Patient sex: M
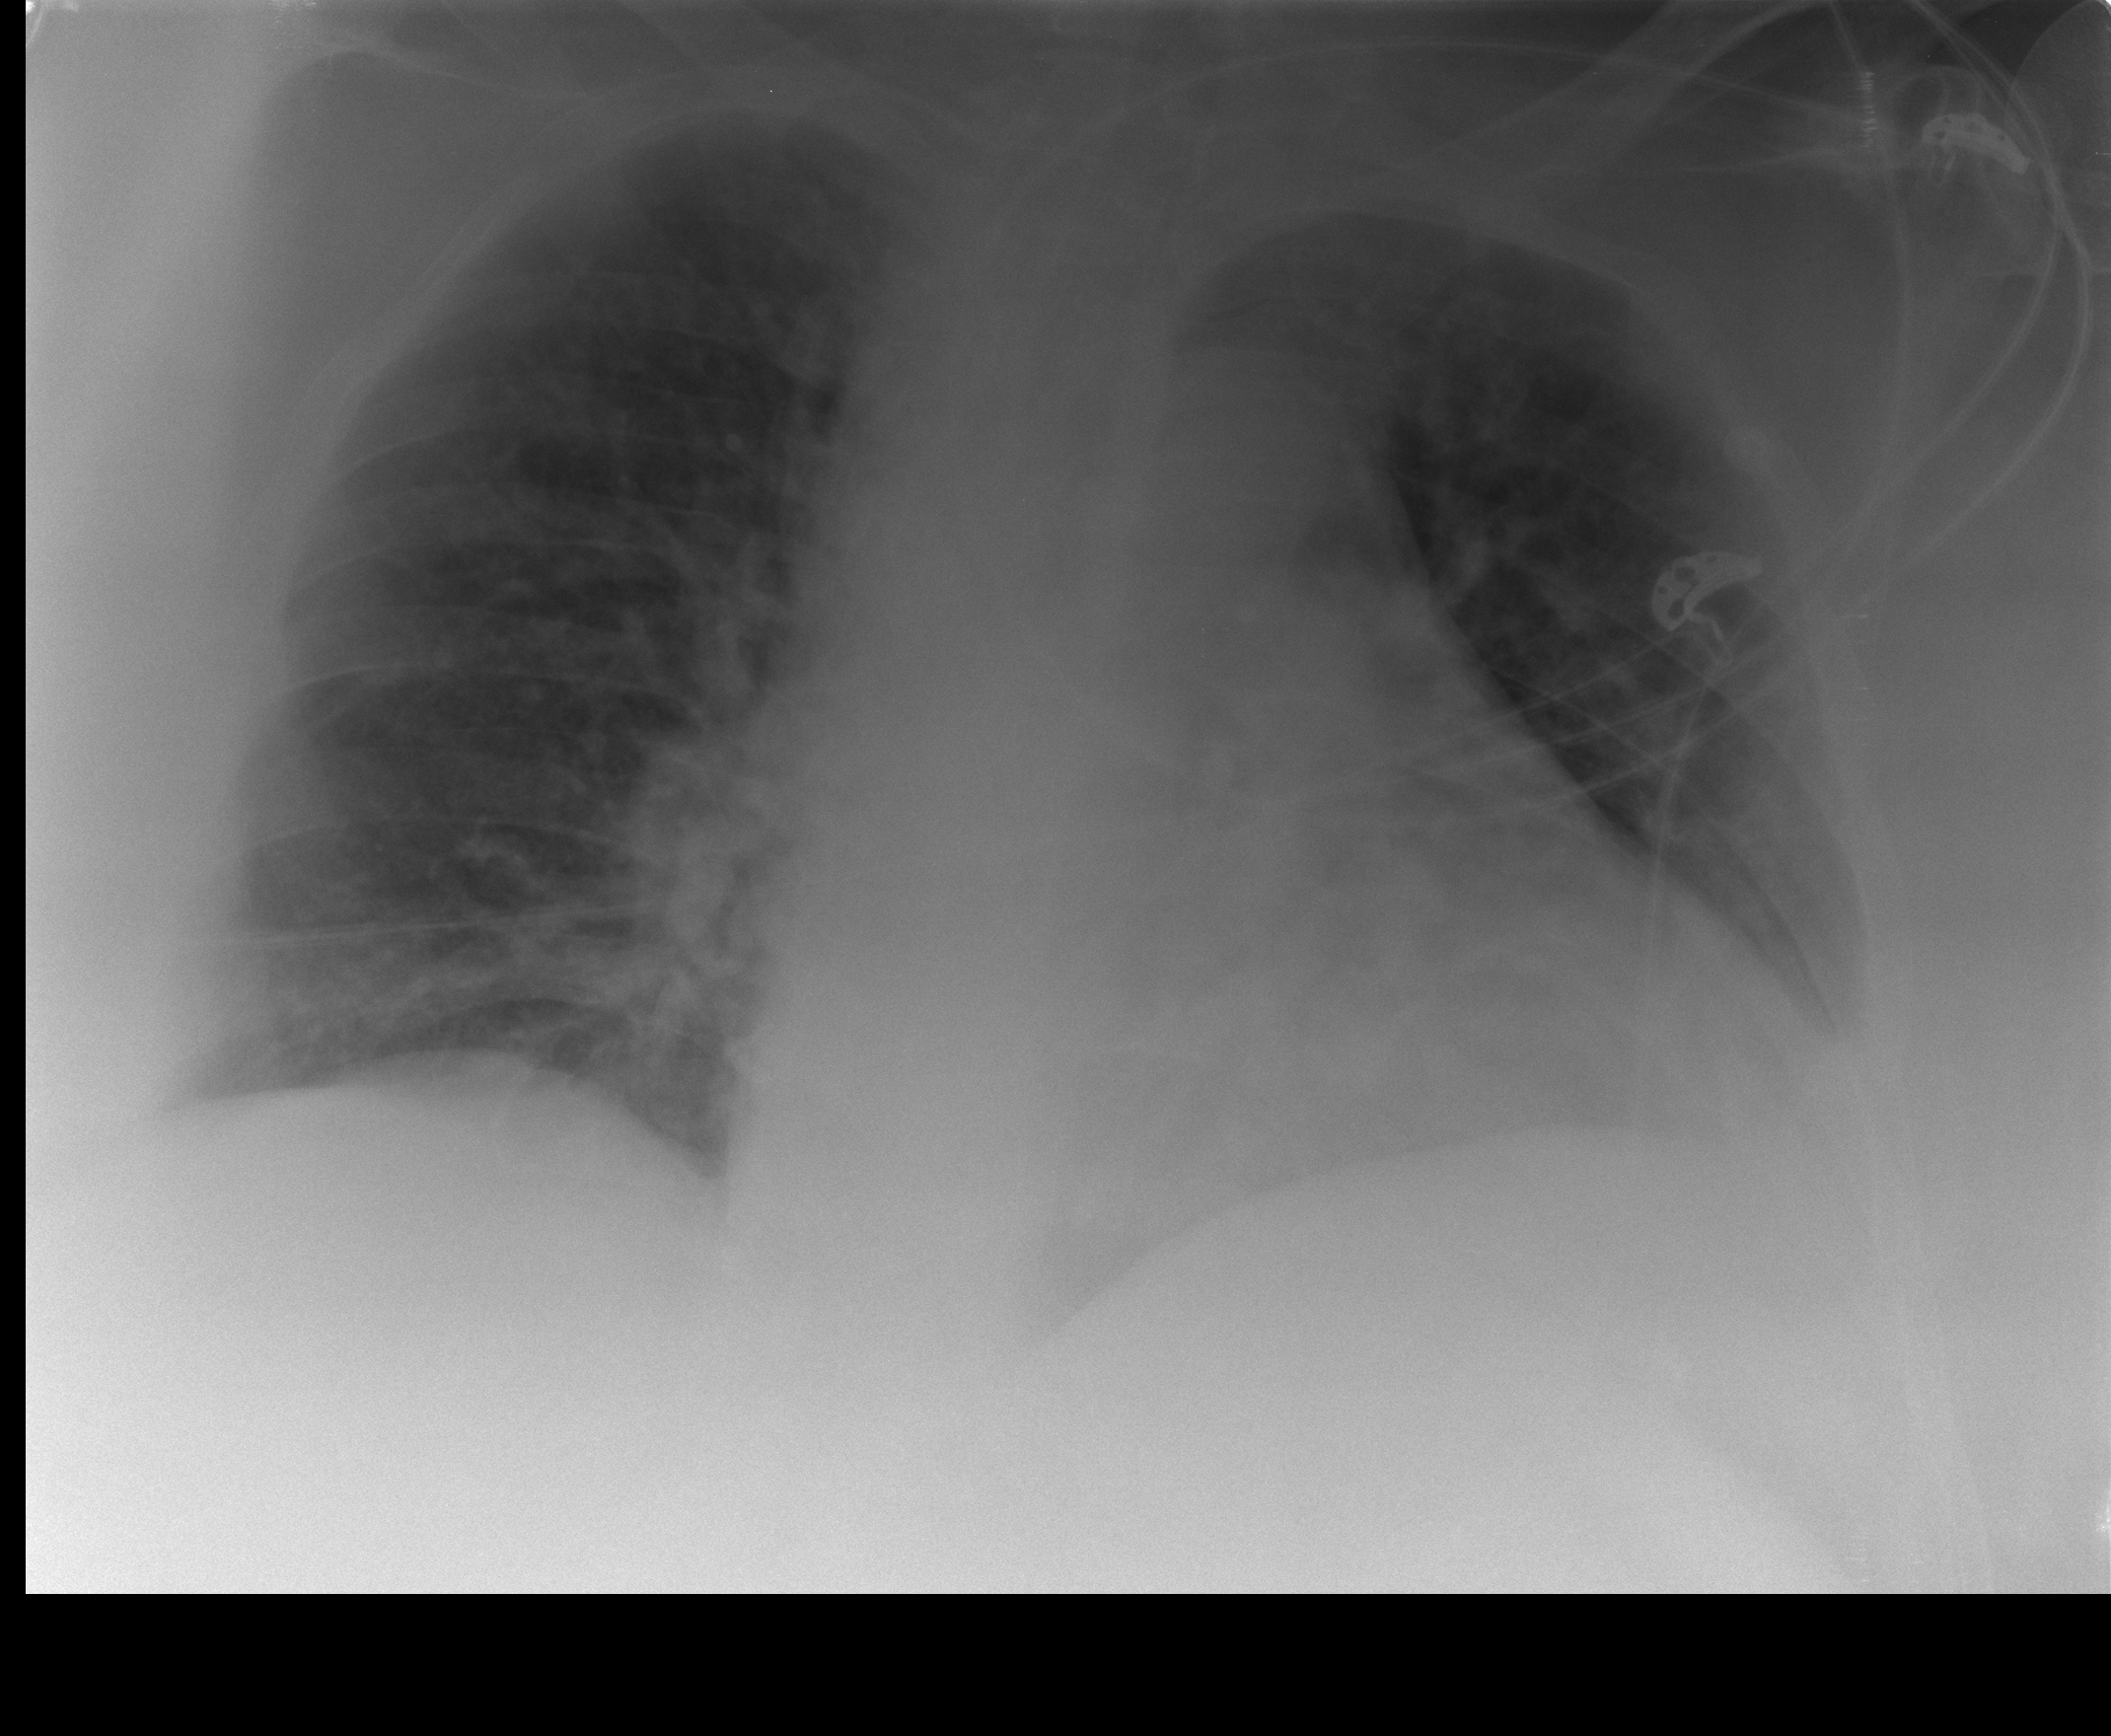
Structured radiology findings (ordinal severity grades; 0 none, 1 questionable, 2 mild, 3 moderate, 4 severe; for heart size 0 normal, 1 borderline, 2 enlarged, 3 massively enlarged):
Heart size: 2
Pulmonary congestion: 3
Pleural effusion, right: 0
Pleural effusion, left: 0
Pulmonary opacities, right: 0
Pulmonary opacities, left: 0
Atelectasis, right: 0
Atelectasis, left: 0